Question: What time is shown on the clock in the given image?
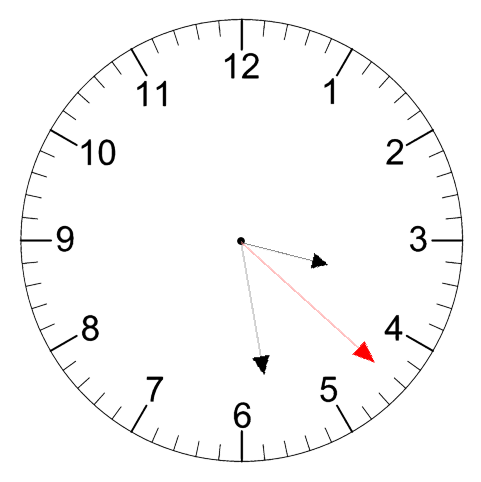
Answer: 03:28:22